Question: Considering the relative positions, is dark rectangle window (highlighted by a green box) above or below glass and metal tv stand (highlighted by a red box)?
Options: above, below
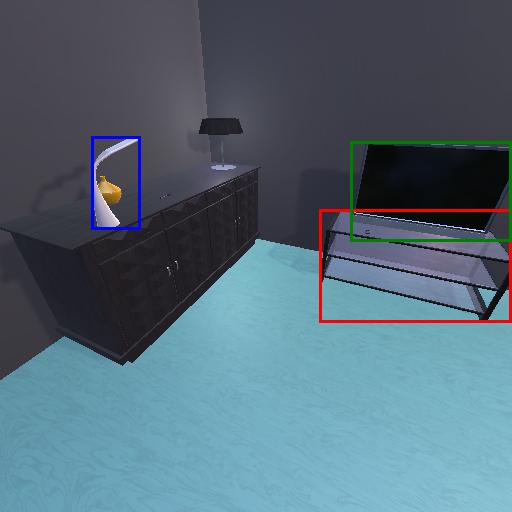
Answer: above